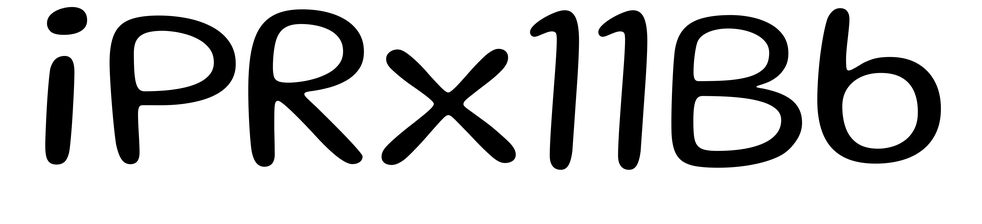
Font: Gluten_Light